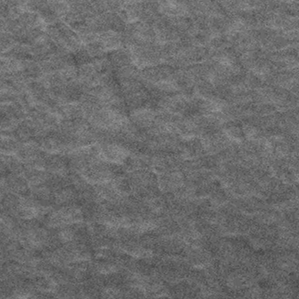
Label: frost